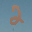
Label: 2